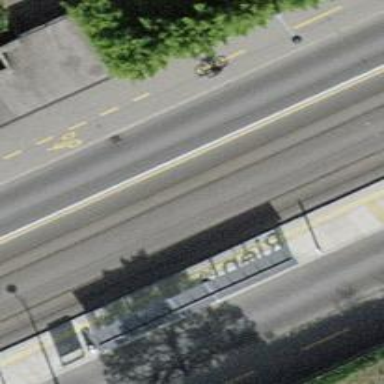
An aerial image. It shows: Tram stop with public transport stop position.